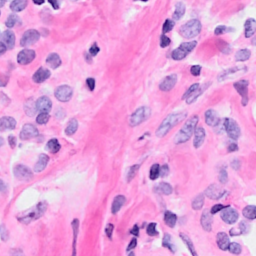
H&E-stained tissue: Breast